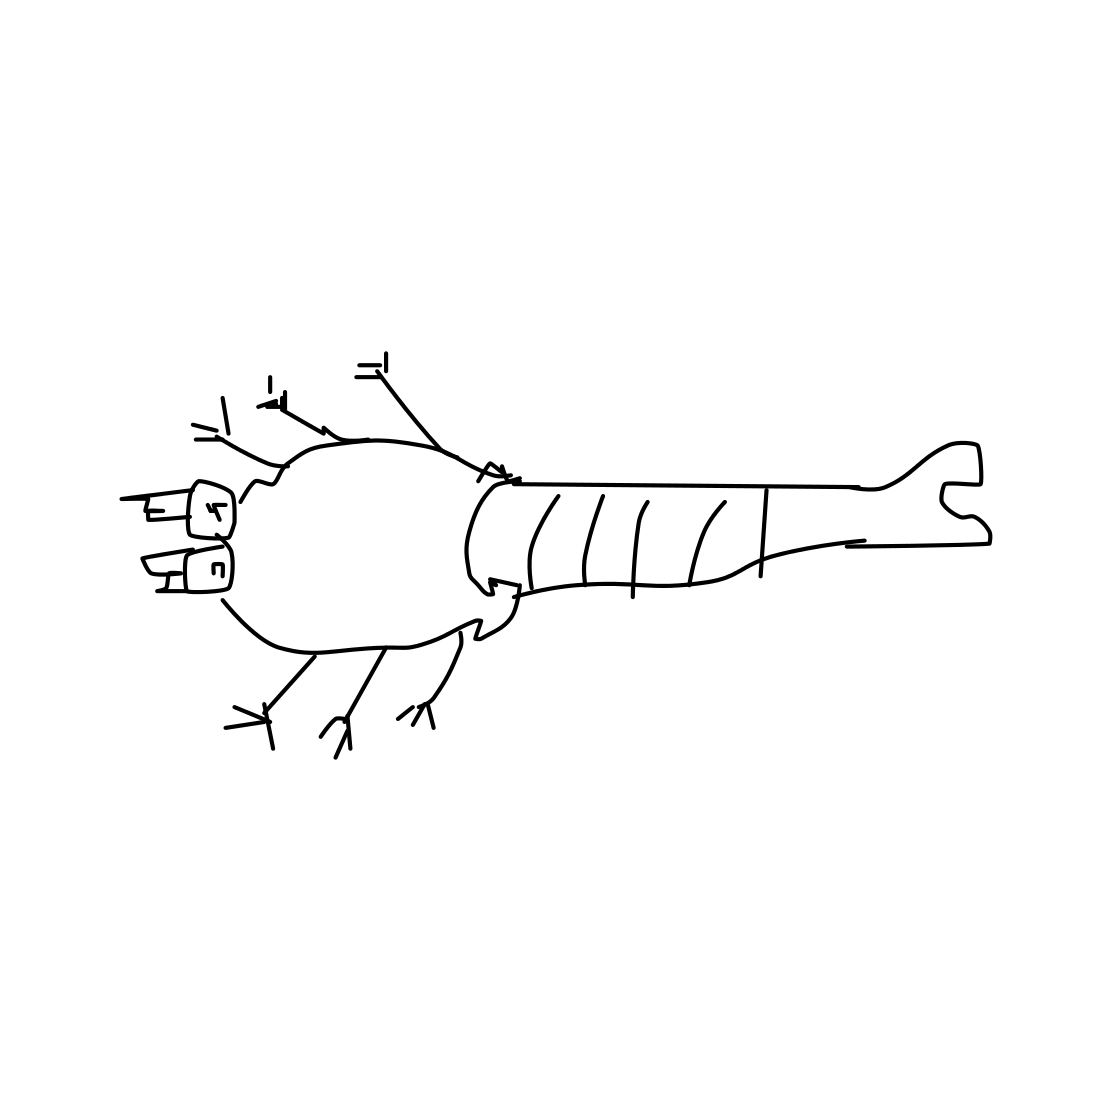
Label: lobster